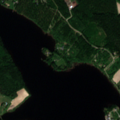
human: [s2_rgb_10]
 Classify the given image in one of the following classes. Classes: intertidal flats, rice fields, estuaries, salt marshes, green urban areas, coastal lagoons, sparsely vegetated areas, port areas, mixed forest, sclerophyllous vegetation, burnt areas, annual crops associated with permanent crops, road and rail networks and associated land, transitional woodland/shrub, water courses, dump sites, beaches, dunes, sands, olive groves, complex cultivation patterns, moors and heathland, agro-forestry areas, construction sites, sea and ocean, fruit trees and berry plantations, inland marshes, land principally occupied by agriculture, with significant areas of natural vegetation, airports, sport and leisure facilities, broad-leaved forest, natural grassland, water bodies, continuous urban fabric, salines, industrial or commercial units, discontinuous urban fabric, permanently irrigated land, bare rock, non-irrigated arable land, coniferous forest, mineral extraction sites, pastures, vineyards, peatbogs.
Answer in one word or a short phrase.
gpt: discontinuous urban fabric, non-irrigated arable land, land principally occupied by agriculture, with significant areas of natural vegetation, mixed forest, water bodies